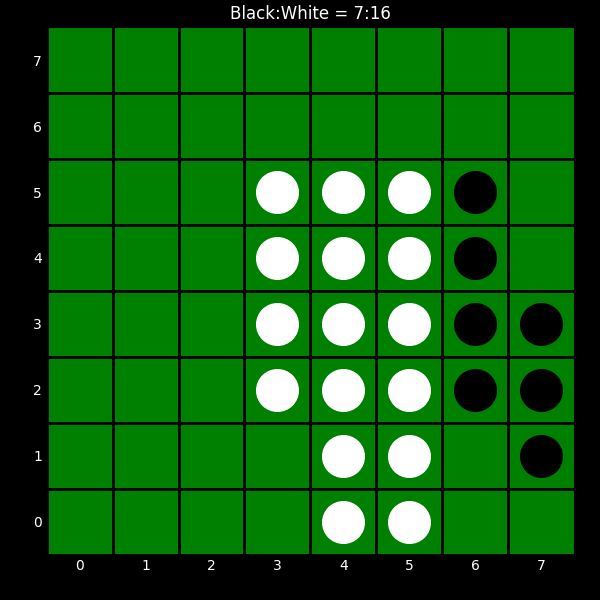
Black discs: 7
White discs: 16